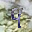
Label: 4